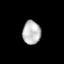
Tissue: lung
Cell type: Epithelial cells
Senescence score: 0.2269
Nuclear area (px): 418
Mean DAPI intensity: 188.359